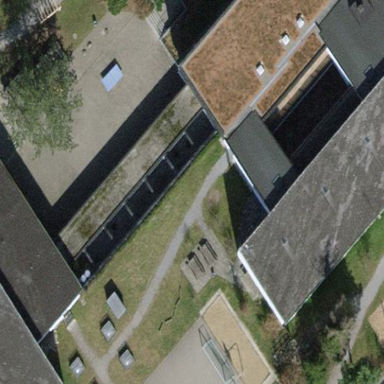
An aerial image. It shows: School building.